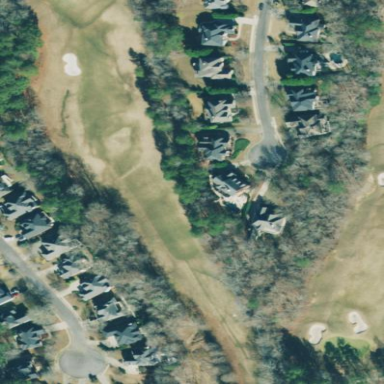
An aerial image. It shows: Golf course surrounded by greenery.